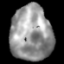
Tissue: lung
Cell type: Epithelial cells
Senescence score: 0.2052
Nuclear area (px): 2248
Mean DAPI intensity: 150.655